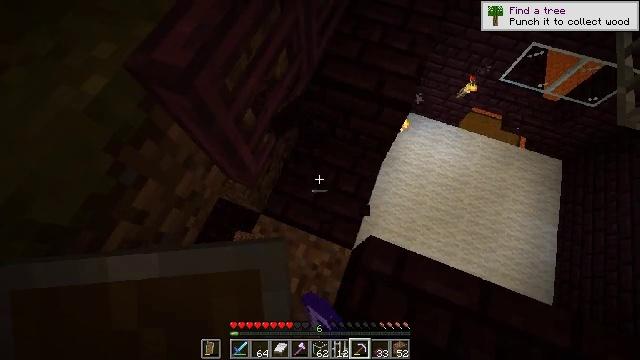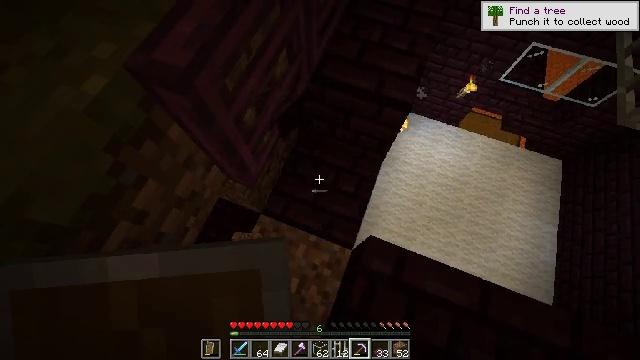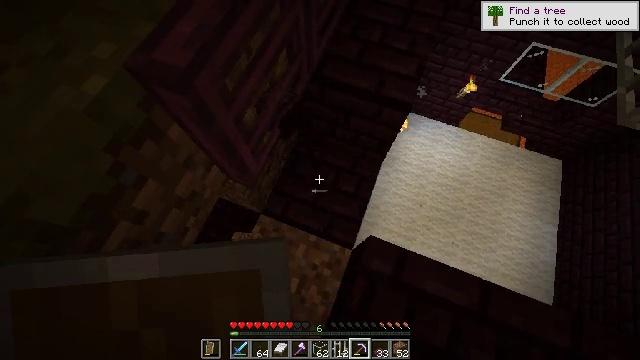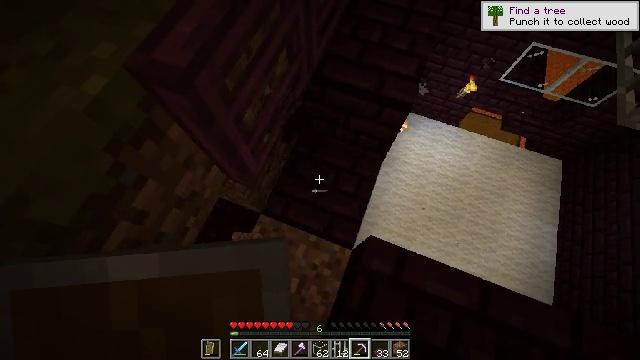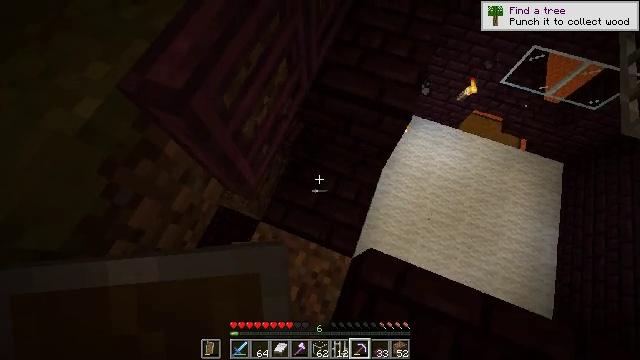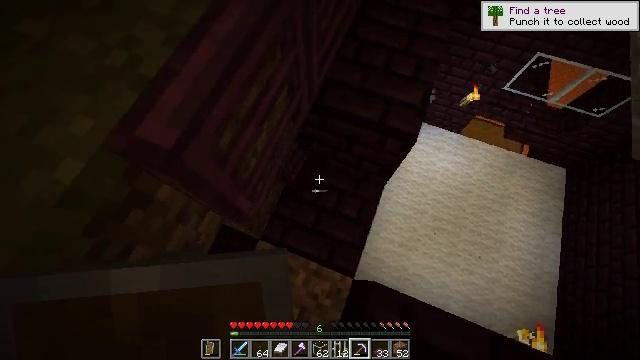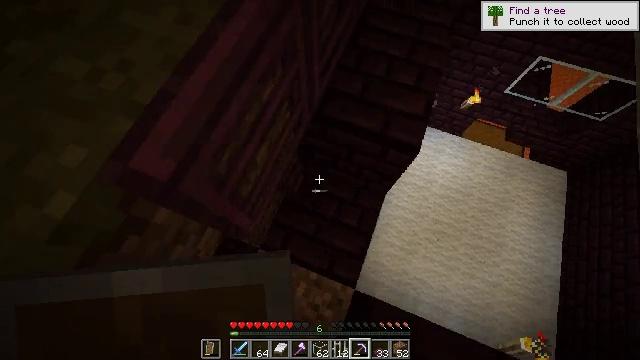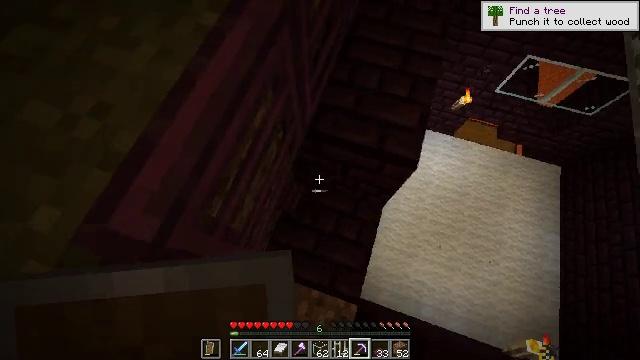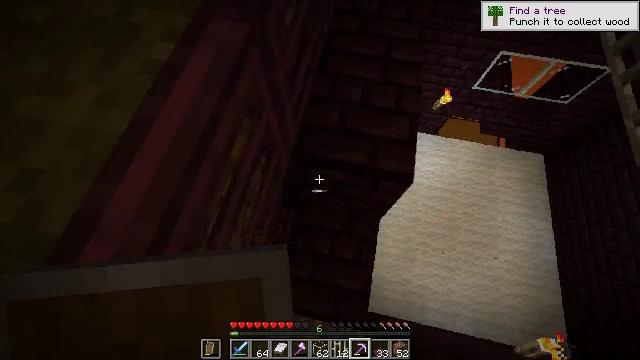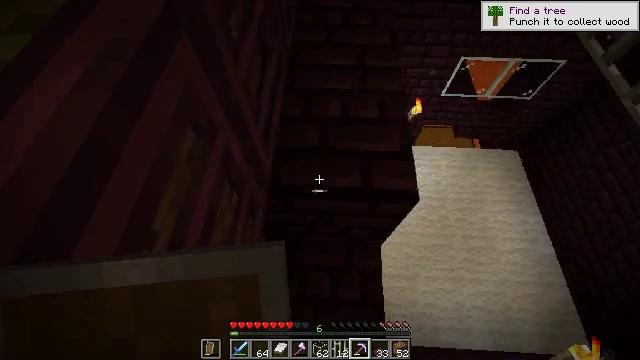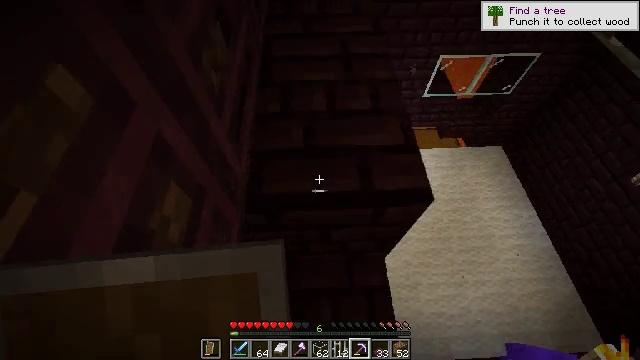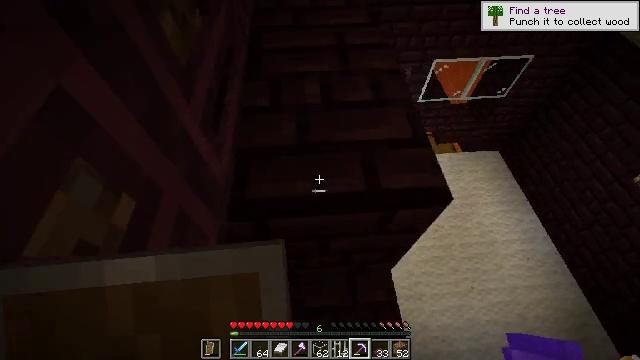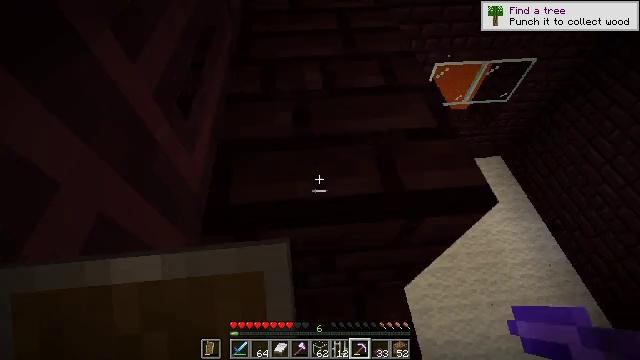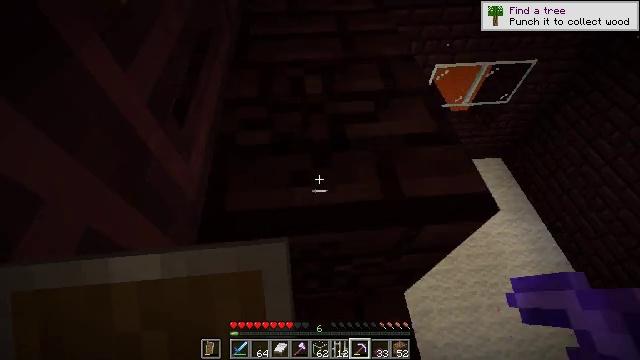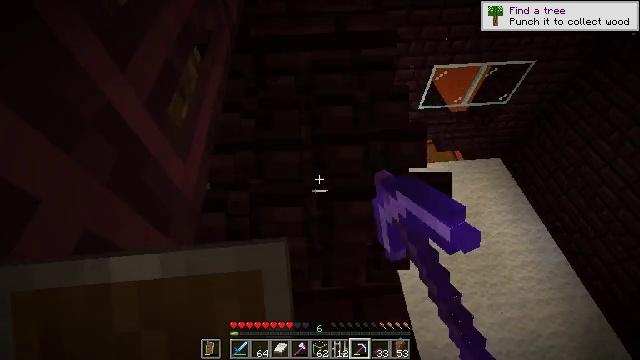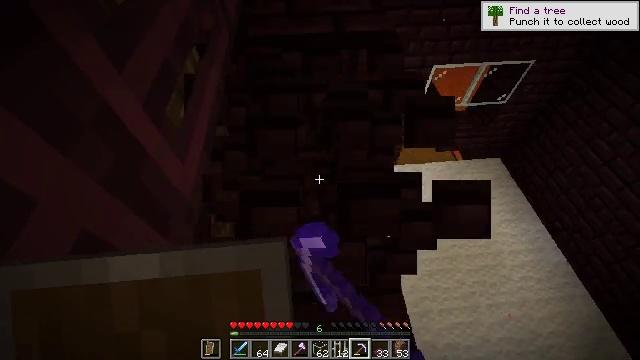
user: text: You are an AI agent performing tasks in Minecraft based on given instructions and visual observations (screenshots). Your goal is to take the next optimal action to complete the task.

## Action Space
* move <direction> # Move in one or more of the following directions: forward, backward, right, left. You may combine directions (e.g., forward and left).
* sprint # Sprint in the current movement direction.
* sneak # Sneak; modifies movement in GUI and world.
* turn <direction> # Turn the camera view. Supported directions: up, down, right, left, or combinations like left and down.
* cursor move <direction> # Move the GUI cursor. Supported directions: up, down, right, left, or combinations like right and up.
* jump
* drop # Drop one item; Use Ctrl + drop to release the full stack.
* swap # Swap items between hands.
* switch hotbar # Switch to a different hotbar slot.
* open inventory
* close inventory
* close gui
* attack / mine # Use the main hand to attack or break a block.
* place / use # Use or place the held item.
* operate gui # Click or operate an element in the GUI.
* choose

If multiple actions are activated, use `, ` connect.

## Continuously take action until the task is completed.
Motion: motion action
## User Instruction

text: Break the nether bricks in a fortress.
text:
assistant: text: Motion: no_op
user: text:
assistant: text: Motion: no_op
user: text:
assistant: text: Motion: no_op
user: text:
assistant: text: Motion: move forward
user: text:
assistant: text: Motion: move forward
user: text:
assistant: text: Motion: move forward
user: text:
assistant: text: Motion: move forward, turn right
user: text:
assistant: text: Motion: move forward, turn right and up
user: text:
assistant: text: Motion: turn right and up
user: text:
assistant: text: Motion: turn right and up
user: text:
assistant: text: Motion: turn right and up
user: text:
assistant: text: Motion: turn up
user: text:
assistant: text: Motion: attack / mine
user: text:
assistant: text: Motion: attack / mine
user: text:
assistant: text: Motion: attack / mine
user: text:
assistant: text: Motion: turn up, attack / mine
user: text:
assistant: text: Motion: turn left and up, attack / mine
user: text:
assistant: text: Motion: turn up, attack / mine
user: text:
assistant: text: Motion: attack / mine
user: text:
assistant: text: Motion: attack / mine
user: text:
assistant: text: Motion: turn down
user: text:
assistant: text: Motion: no_op
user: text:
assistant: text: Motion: no_op
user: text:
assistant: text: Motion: turn right
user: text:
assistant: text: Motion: move forward, turn right
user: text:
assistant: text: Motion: move forward, turn up
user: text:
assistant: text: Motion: move forward, turn up
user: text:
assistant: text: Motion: move forward, turn up
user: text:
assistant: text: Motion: attack / mine
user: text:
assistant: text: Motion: attack / mine